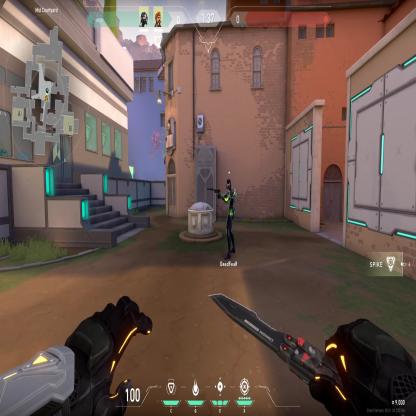
Label: teammate